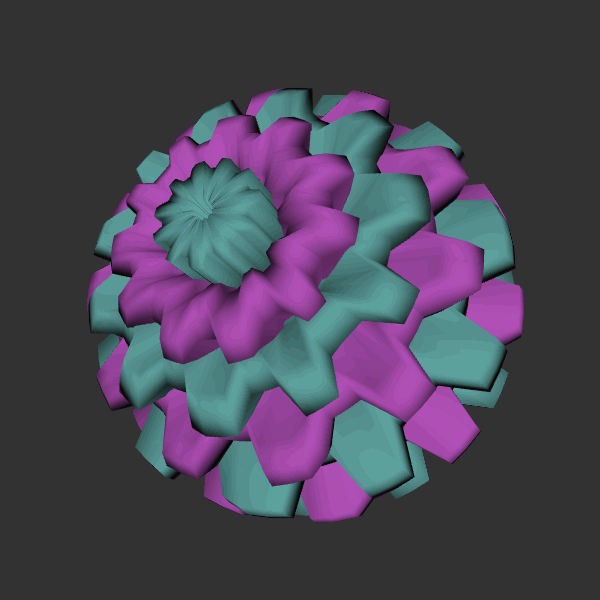
Background: dark